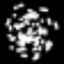
Label: hourglass